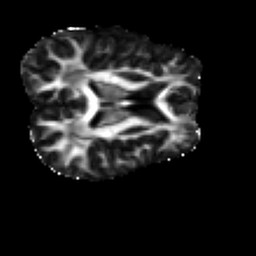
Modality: FA
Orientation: axial
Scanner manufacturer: ge
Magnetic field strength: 3 T
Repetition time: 7.98 s
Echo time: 0.0701 s